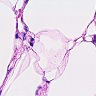
Metastatic tissue present: no